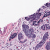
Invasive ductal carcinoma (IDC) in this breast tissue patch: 0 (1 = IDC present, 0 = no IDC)